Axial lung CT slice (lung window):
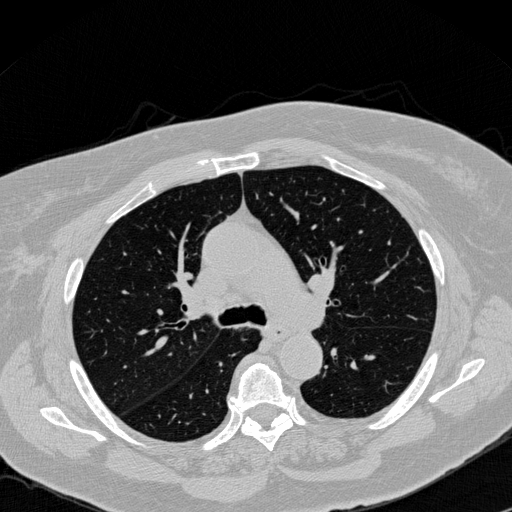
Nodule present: no